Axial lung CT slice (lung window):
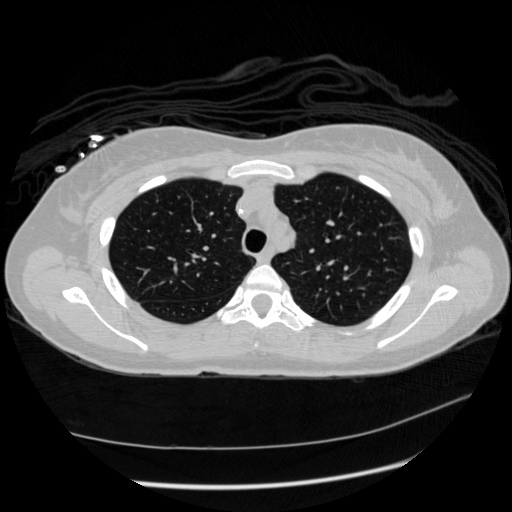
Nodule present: no